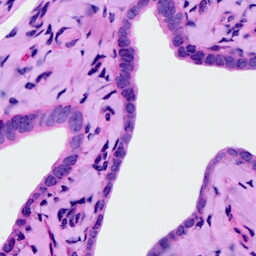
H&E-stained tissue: Ovarian